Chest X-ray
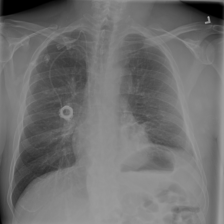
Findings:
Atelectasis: positive
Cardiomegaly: negative
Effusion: positive
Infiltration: negative
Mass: negative
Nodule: negative
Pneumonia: negative
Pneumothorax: negative
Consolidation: negative
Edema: negative
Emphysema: negative
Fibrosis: negative
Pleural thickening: negative
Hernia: negative